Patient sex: M
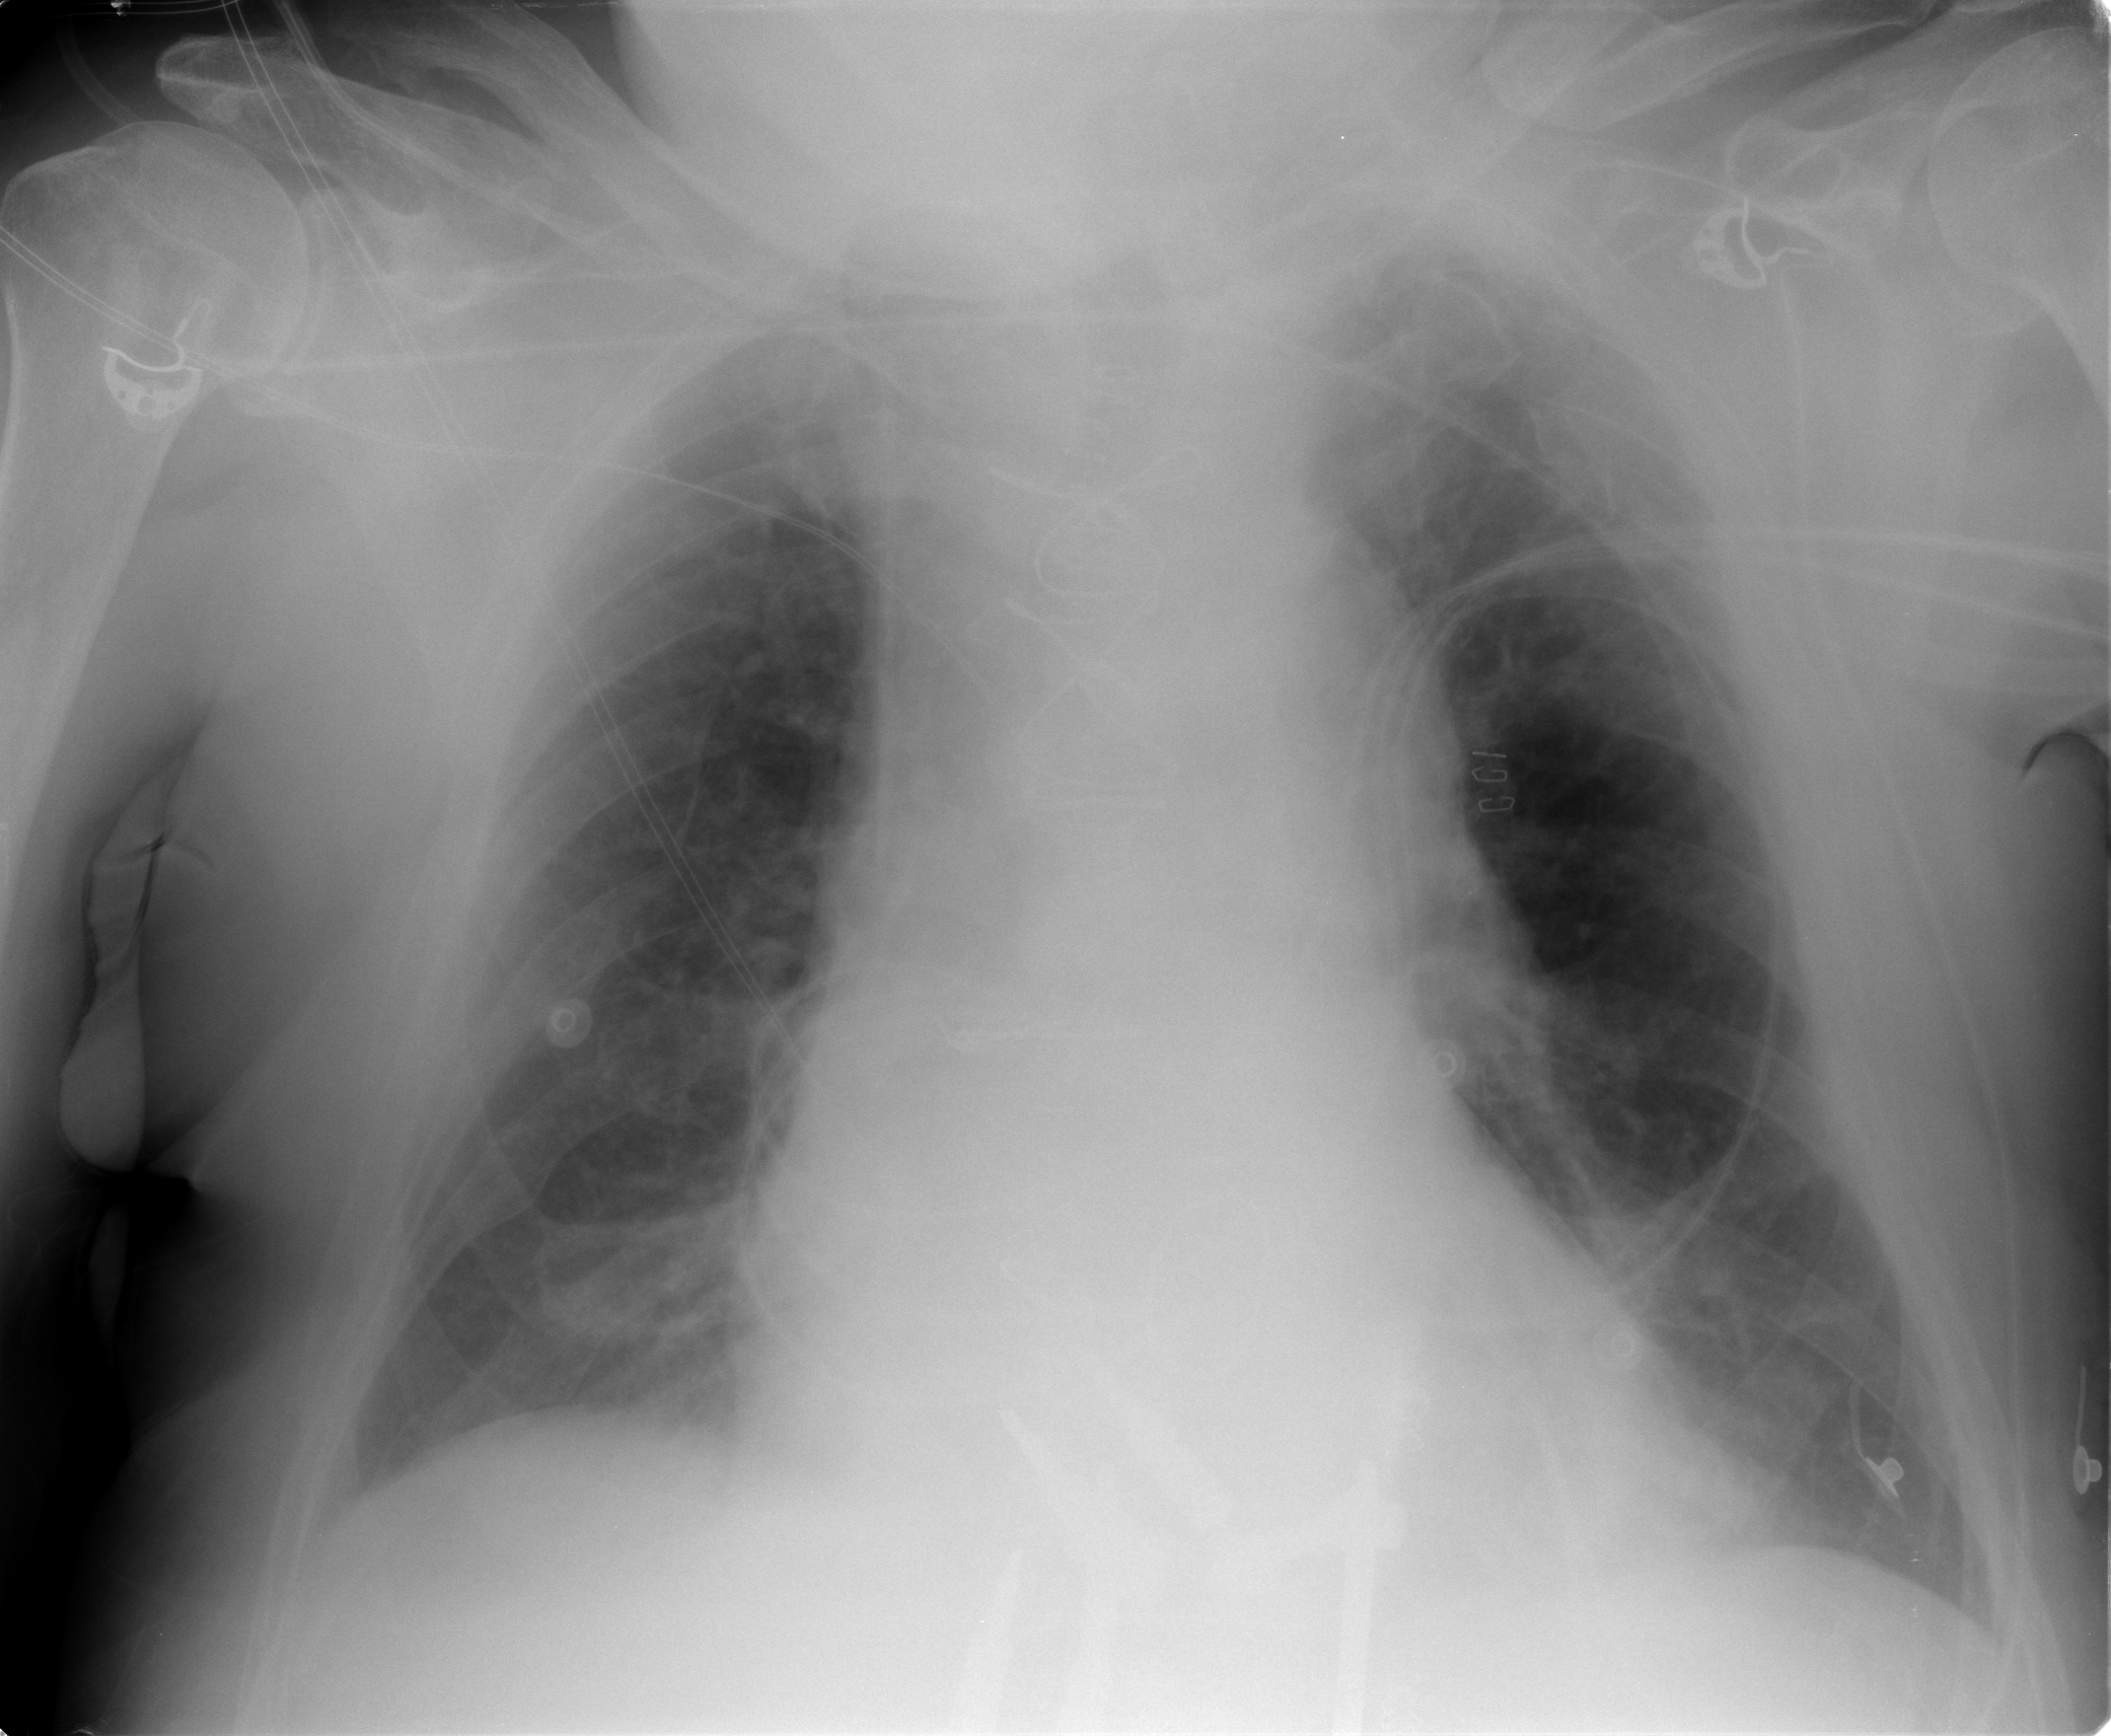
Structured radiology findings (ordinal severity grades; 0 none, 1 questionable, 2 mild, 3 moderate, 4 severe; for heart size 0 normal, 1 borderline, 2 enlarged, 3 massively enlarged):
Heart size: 2
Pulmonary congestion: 2
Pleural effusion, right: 1
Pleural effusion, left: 0
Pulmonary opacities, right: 0
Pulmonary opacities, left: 0
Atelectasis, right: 0
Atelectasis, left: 0